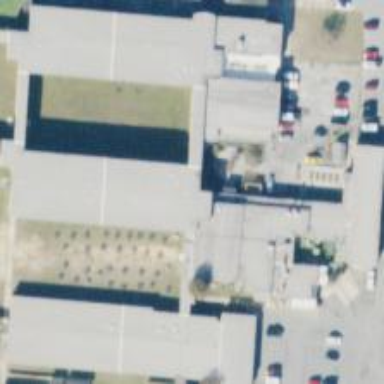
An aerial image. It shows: School building.